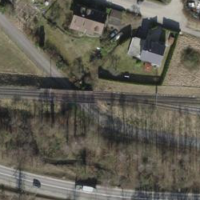
EUNIS habitat code: 55
Species observed at this site:
Tussilago farfara